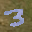
Label: 3